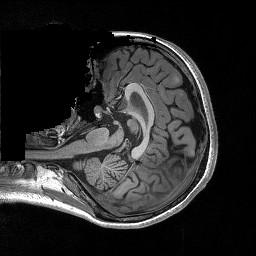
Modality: T1w
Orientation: axial